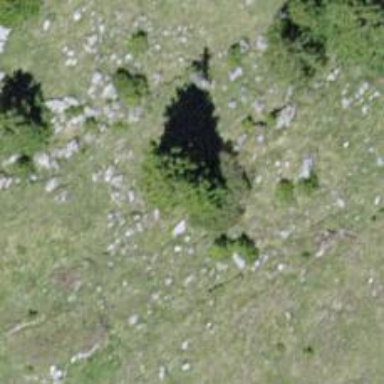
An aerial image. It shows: Needle-leaved tree in nature.